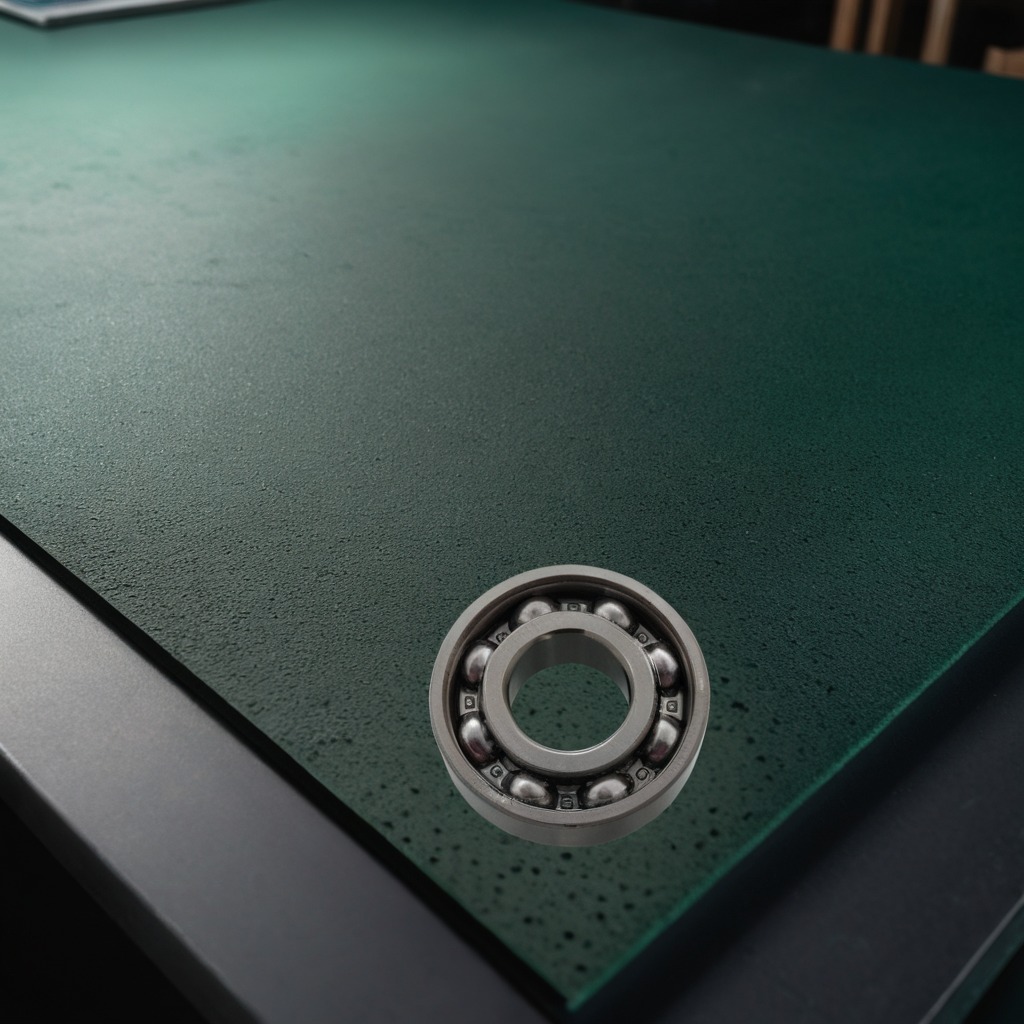
A metal ball bearing lies on a green rubber mat on a clean granite tabletop inside a workshop at night dim ambient light soft shadows worn but beneath the mat